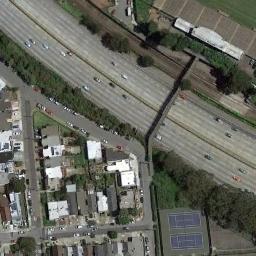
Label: tennis_court